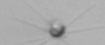
Label: Calciopappus